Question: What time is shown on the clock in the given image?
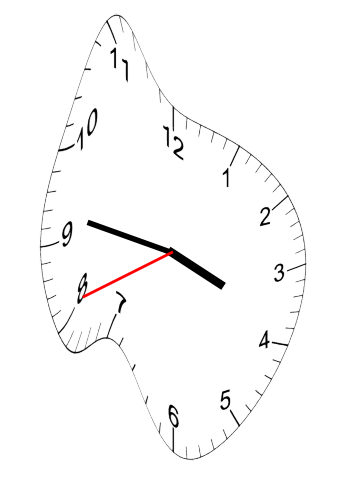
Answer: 03:46:41